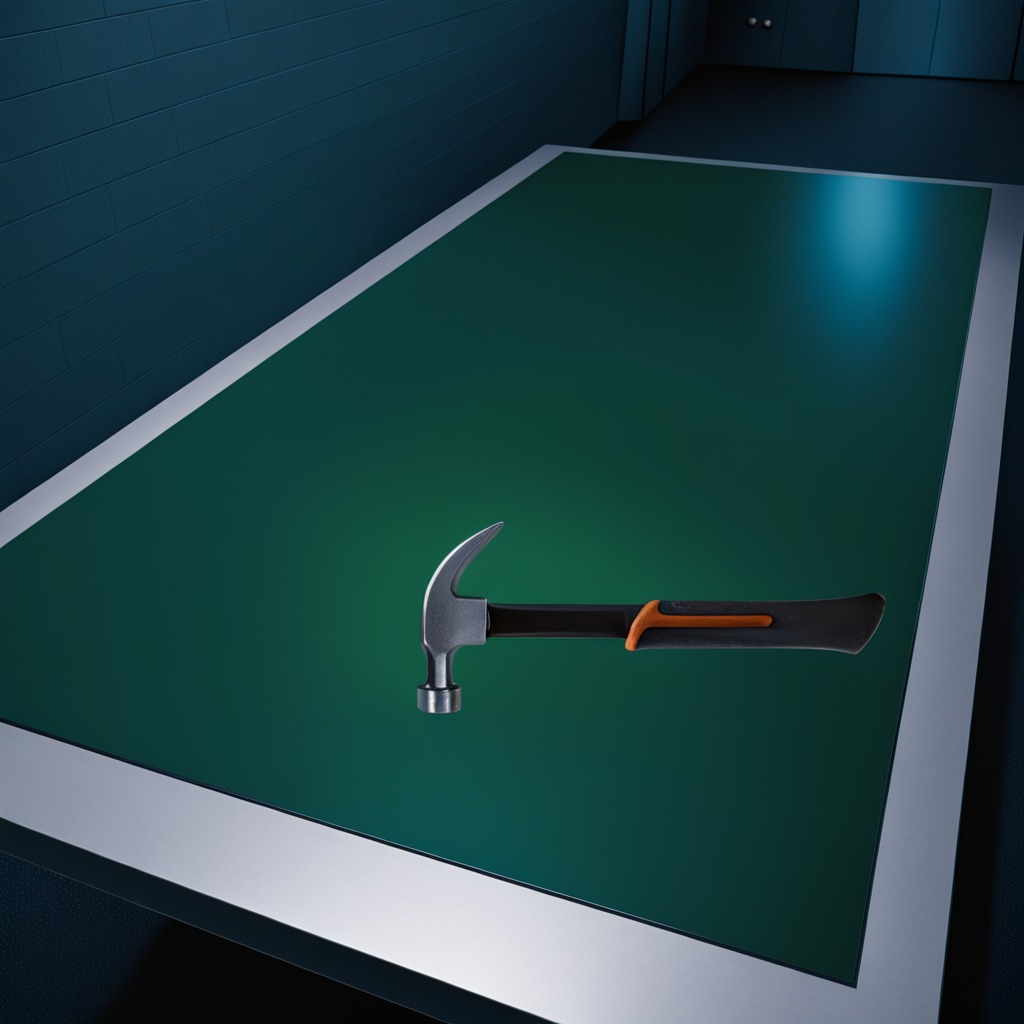
A hammer is lying on the clean empty table in a railway signal maintenance room lit by harsh overhead fluorescents photorealistic surface textures crisp shadows high dynamic range